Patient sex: M
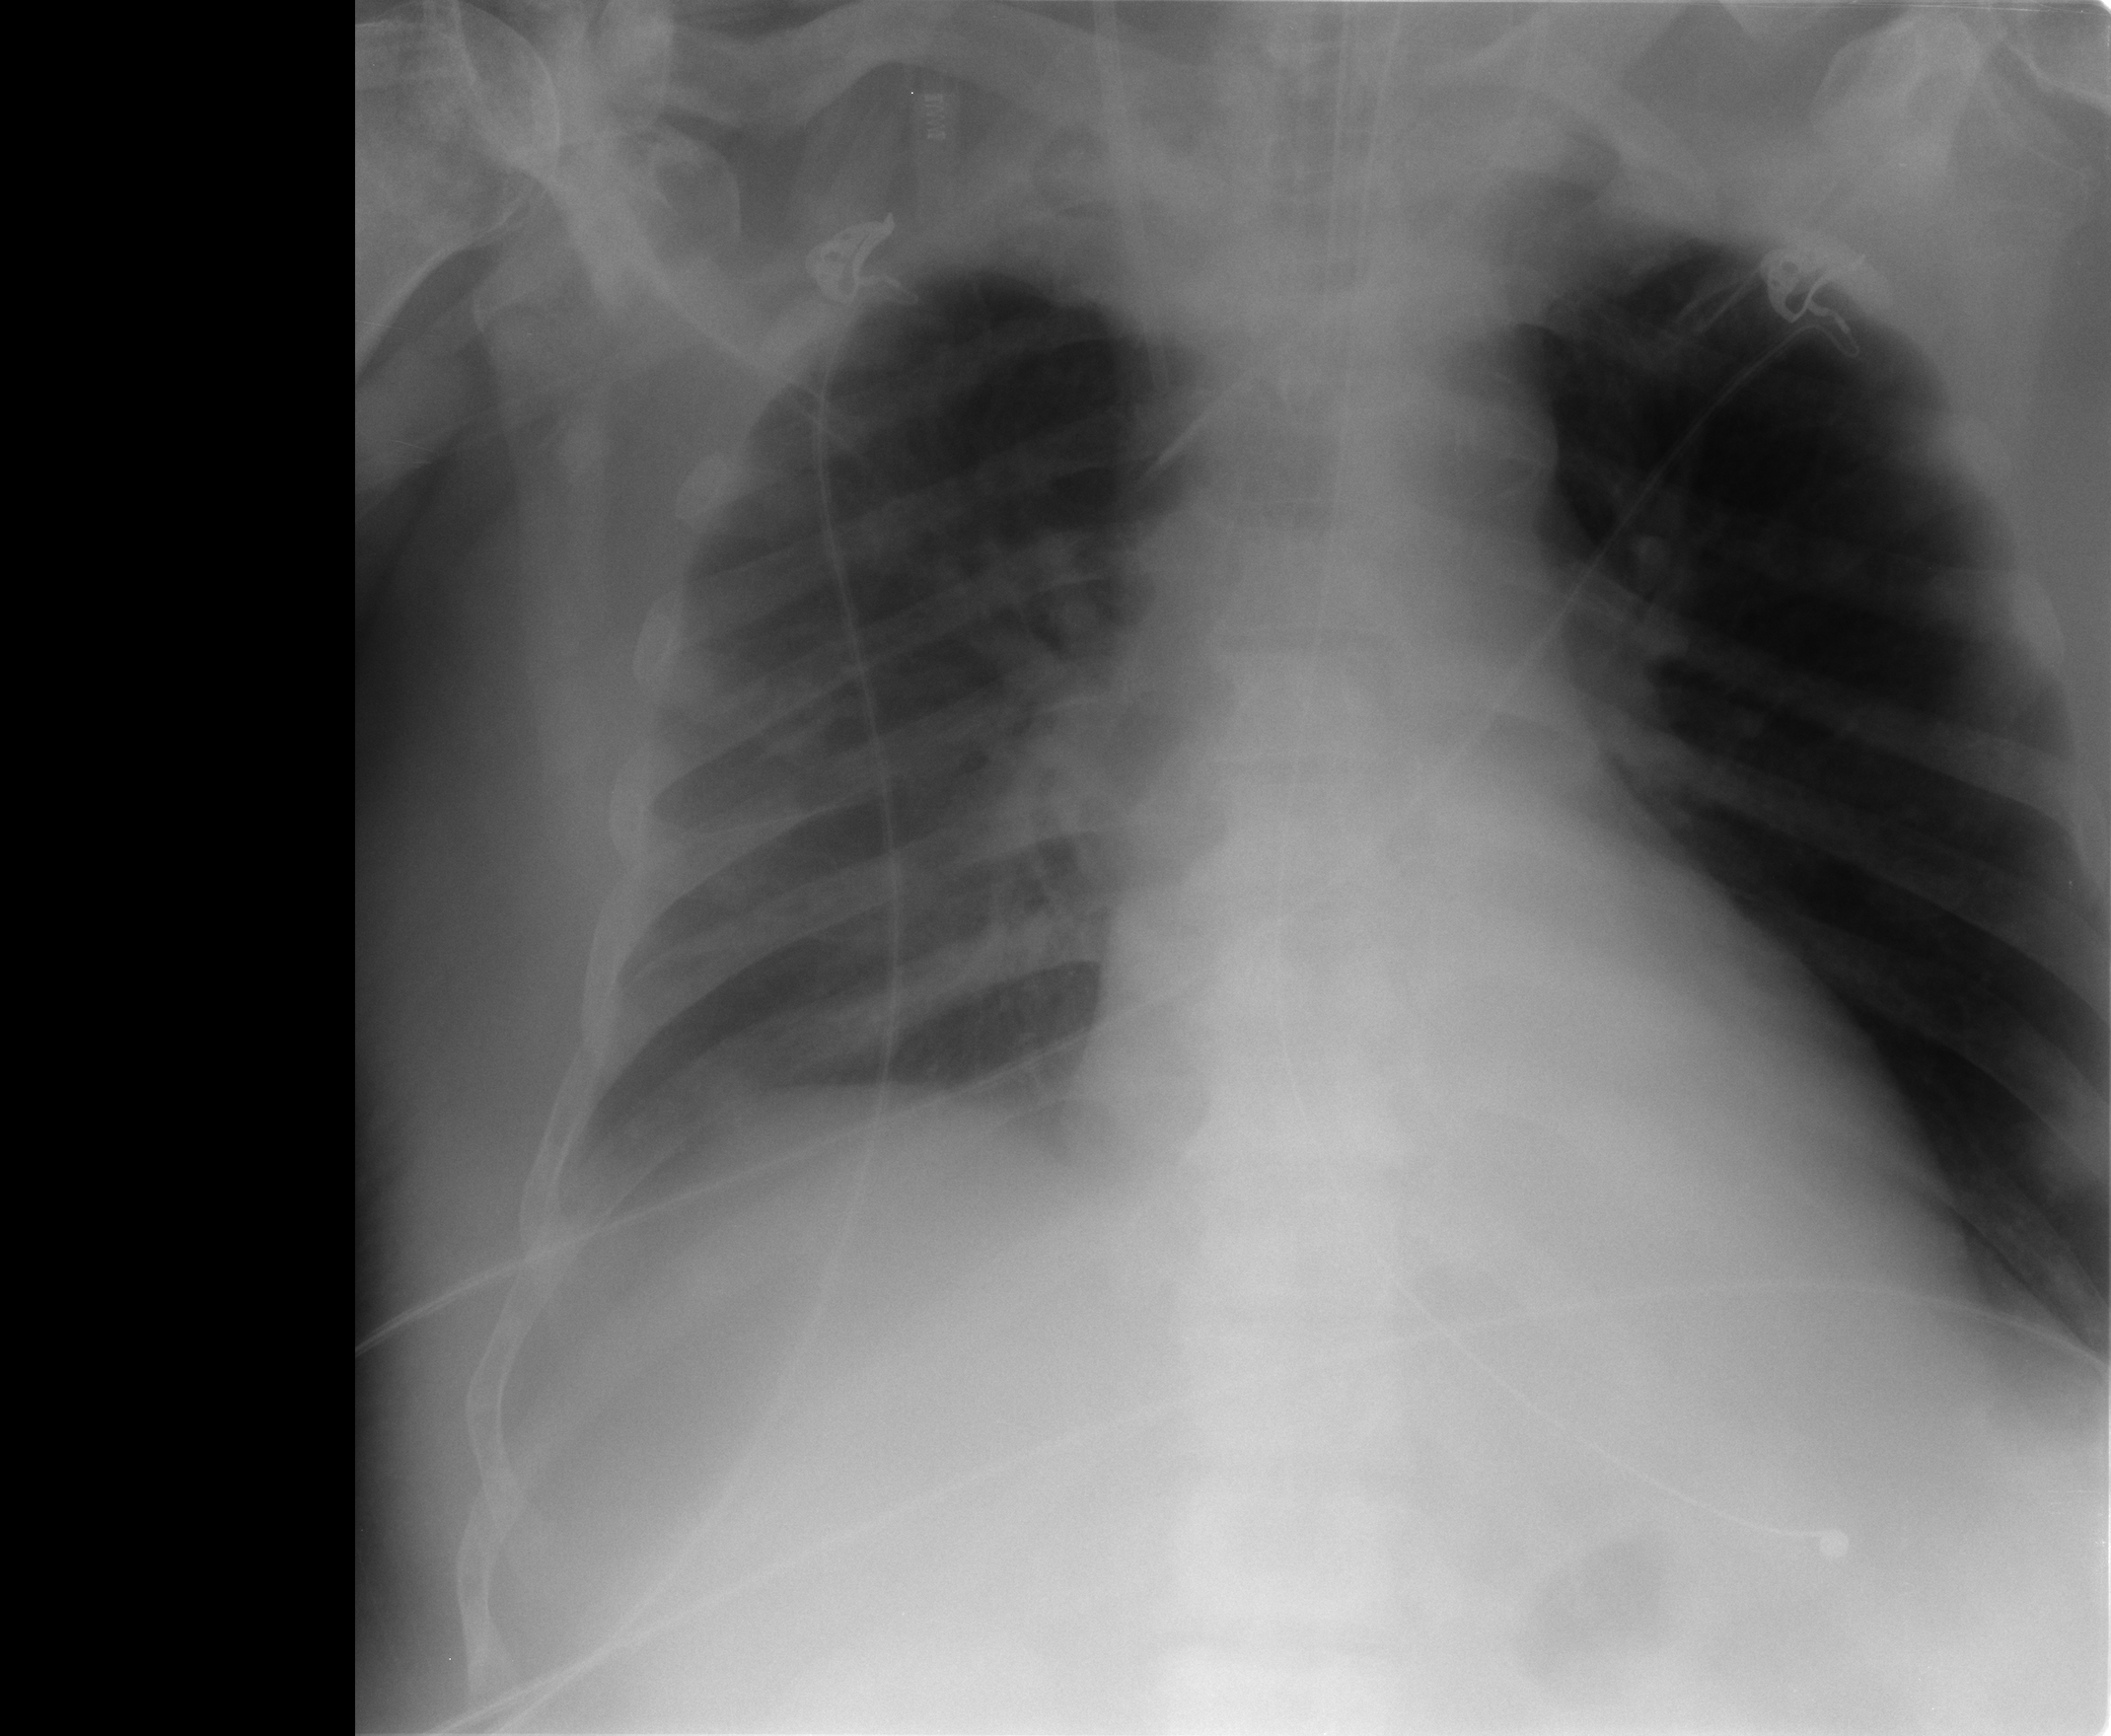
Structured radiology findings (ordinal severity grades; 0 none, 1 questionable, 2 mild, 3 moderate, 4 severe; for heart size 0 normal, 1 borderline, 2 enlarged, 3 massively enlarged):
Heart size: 0
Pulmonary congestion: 0
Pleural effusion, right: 2
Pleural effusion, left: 0
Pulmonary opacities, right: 0
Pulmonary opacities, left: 0
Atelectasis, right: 2
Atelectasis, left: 0